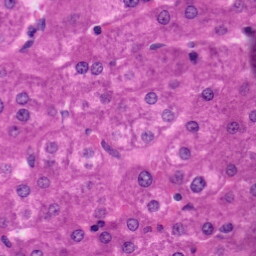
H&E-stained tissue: Liver